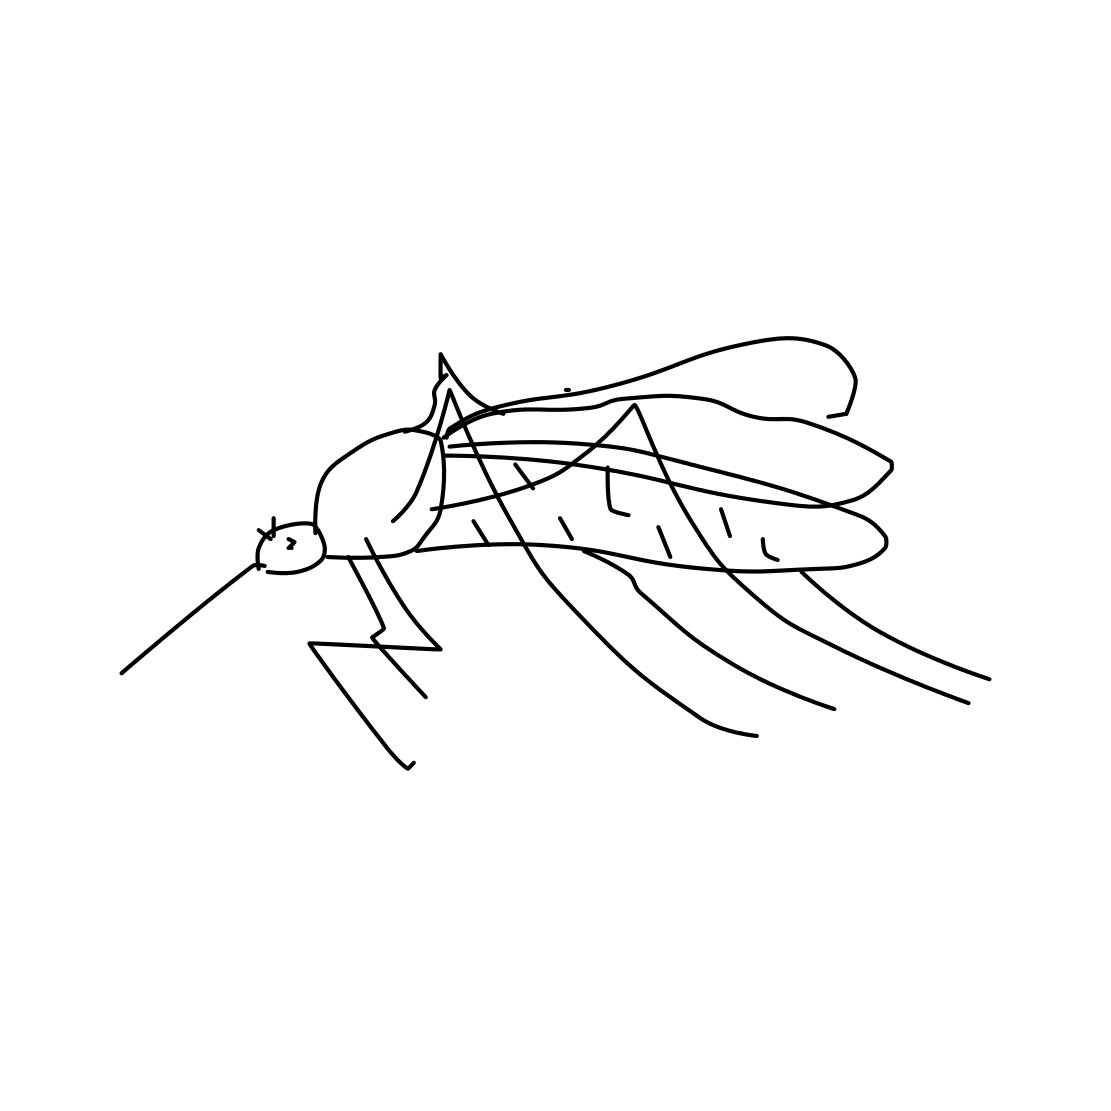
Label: mosquito